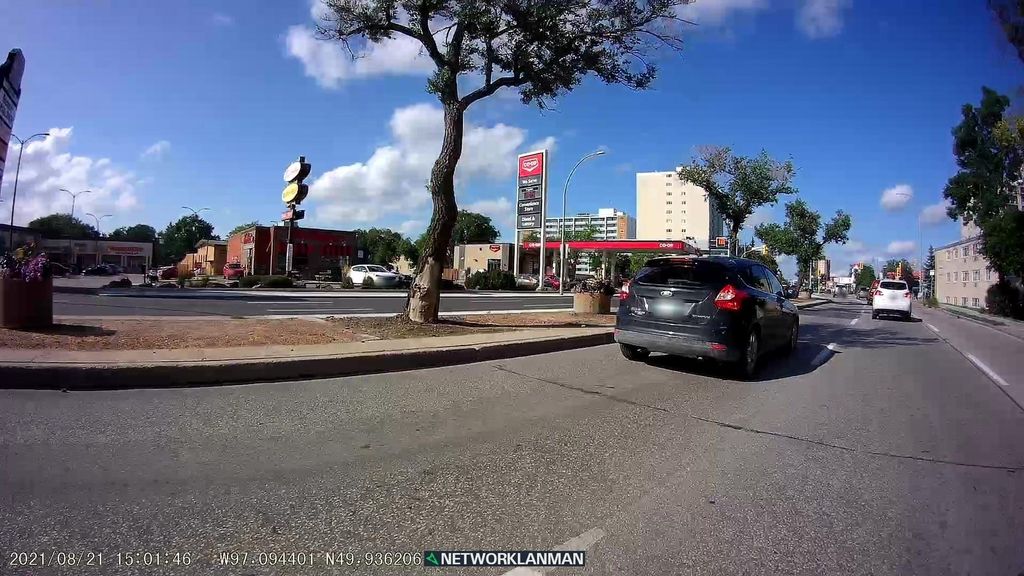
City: winnipeg